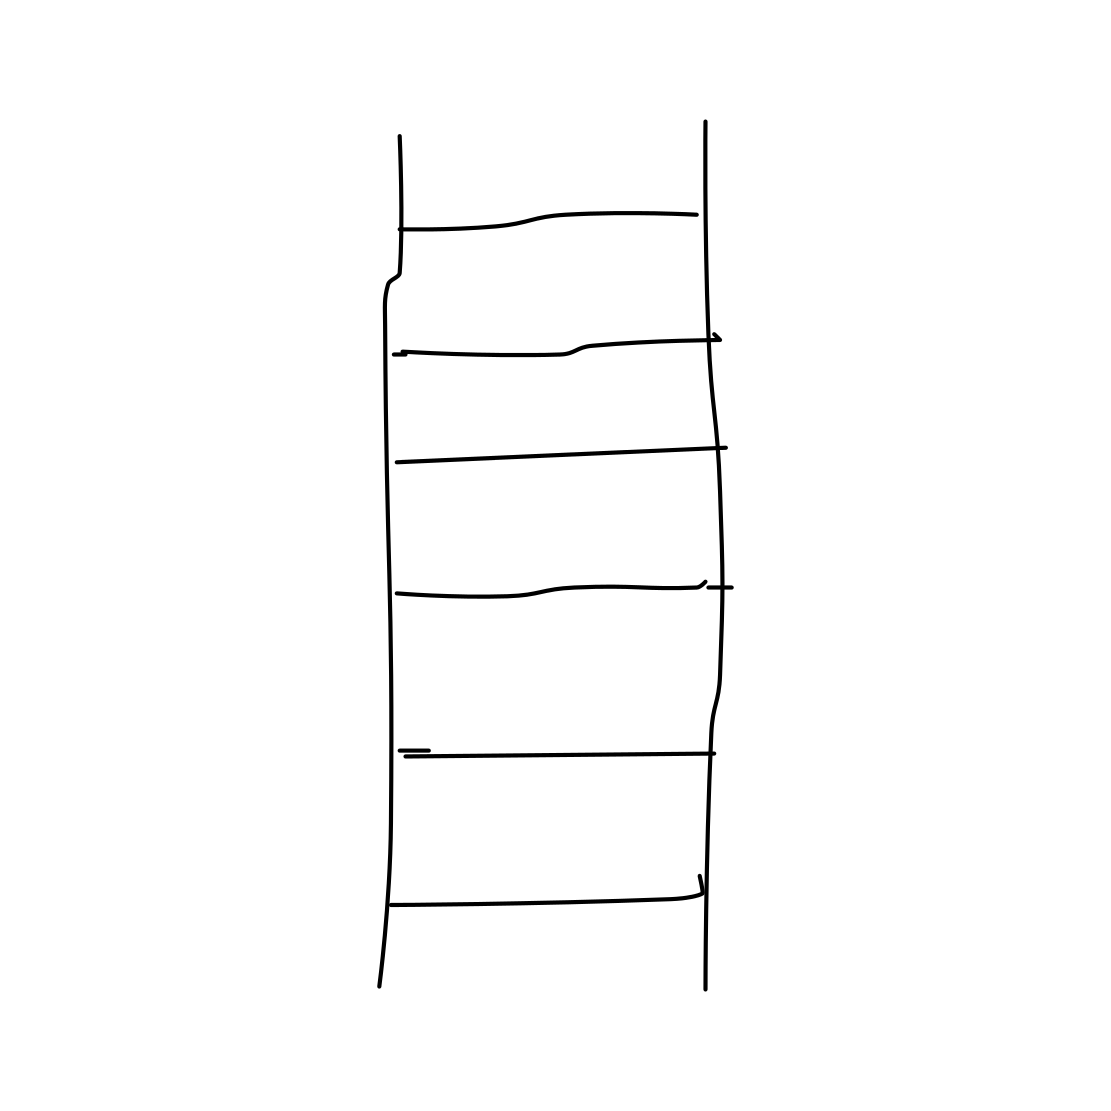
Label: ladder